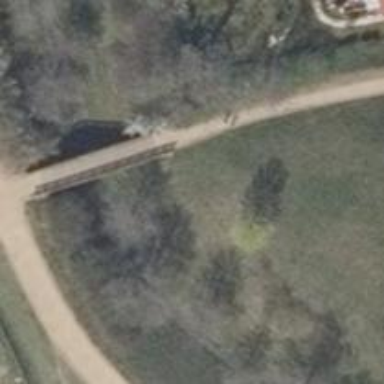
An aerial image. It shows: Footway bridge.